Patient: sex M, age 75
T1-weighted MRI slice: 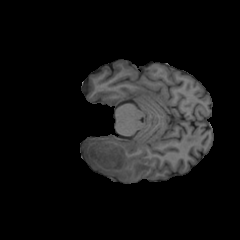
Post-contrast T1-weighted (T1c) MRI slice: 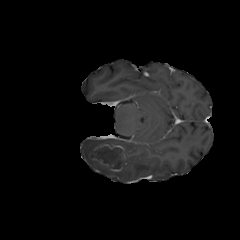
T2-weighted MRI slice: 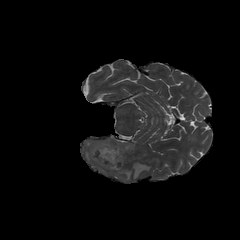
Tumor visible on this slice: yes
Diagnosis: Glioblastoma, IDH-wildtype
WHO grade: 4